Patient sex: F
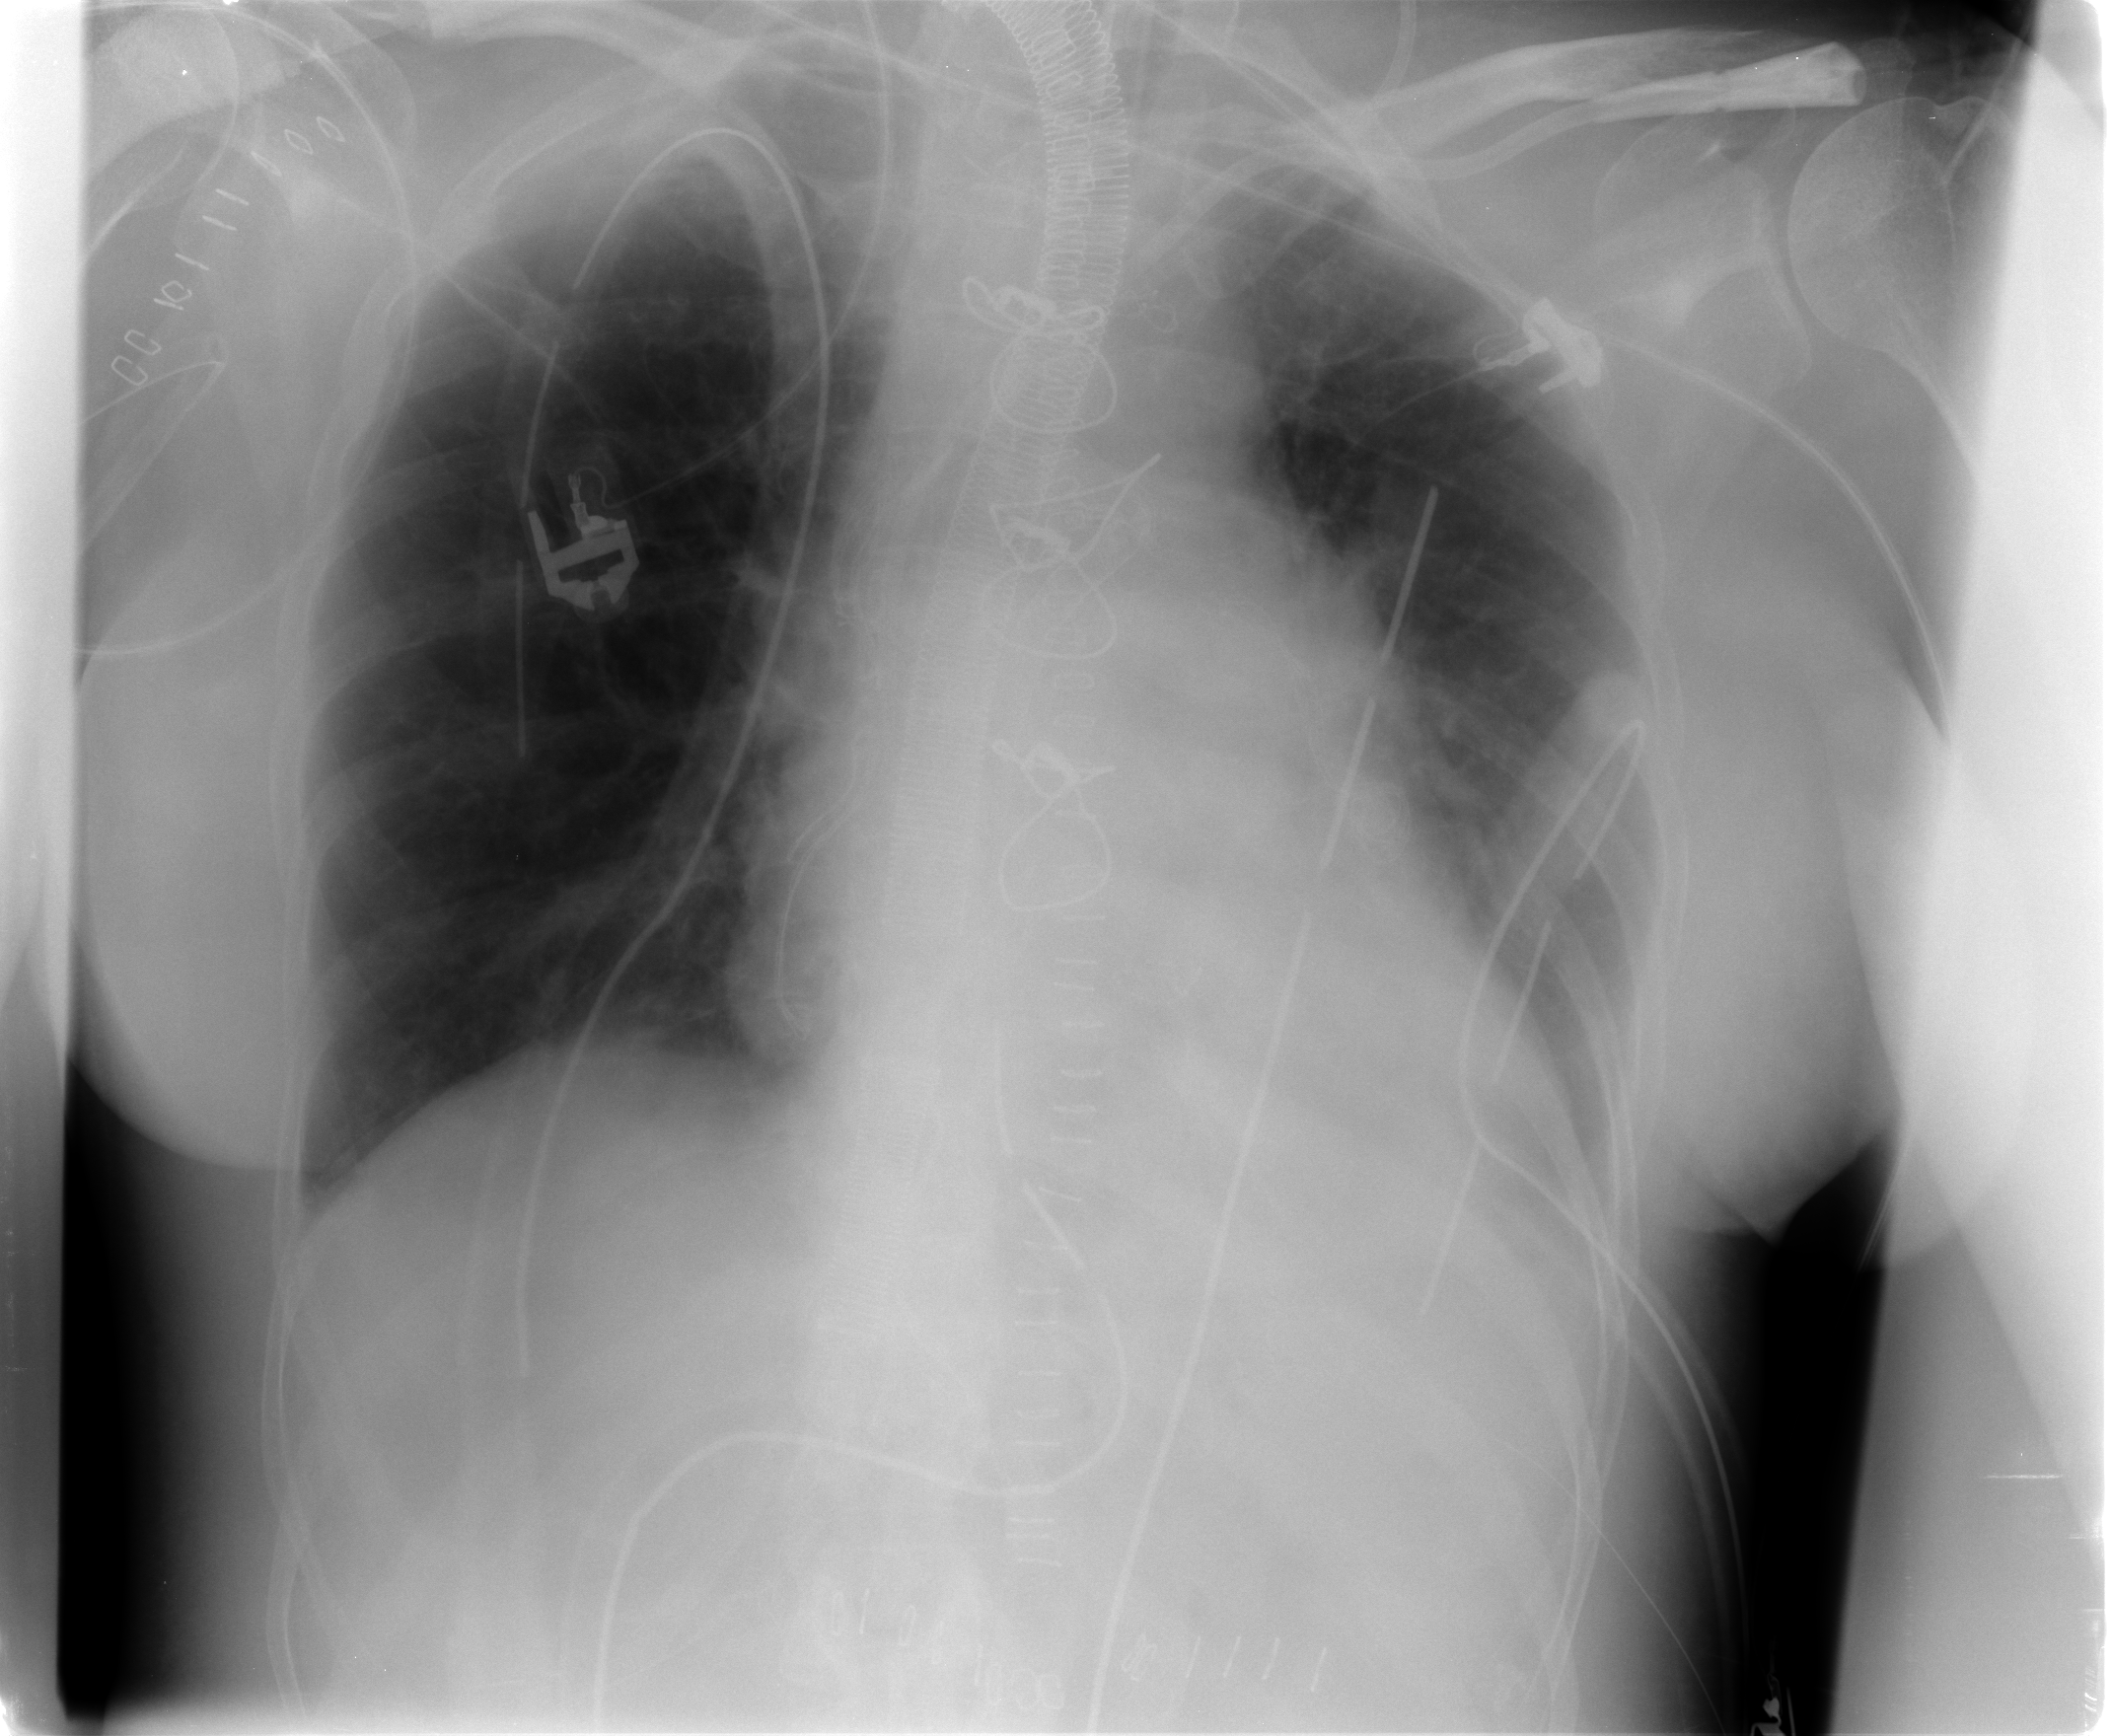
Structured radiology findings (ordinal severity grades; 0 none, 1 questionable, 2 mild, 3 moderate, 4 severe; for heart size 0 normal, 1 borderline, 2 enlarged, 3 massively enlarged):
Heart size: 2
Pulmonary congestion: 0
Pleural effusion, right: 0
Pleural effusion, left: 0
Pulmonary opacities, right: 0
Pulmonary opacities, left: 0
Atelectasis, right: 2
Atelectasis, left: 2